Field crop: maize
Growth stage: 2
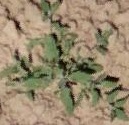
Species: atriplex